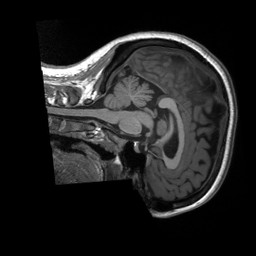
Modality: T1w
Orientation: sagittal
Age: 25
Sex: female
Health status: ill
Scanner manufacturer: siemens
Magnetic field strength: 3 T
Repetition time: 2.3 s
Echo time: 0.00232 s